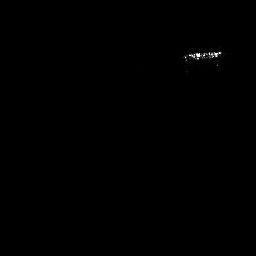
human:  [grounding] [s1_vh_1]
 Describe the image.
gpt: In the satellite image, there is  <ref>1 medium ship </ref> <box>[[70, 18, 86, 26, 0]]</box> located at top right.